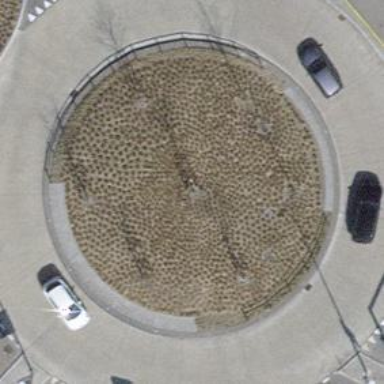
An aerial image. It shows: Secondary road with asphalt surface leading to roundabout. There are no sidewalks along the road.